Field crop: maize
Growth stage: 2
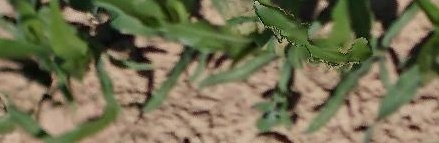
Species: maize